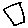
Label: square